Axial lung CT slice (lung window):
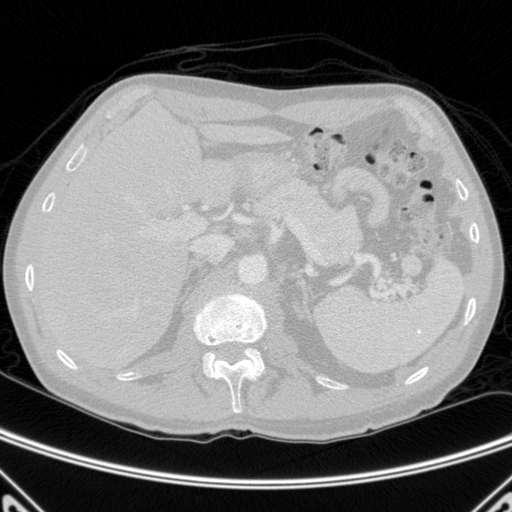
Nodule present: no